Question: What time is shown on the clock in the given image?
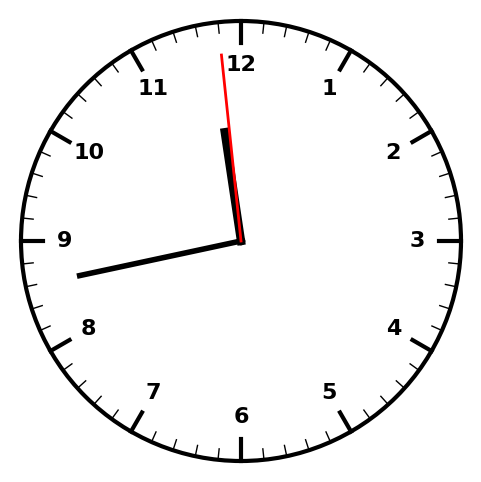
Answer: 11:42:59